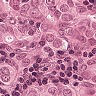
Metastatic tissue present: yes